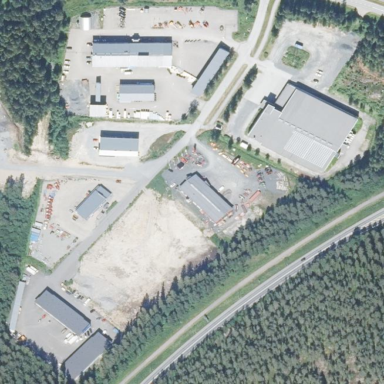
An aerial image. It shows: Industrial area.